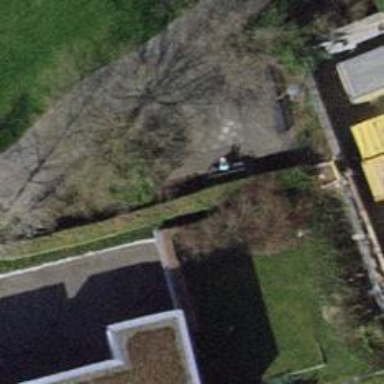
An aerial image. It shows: Bench for seating.